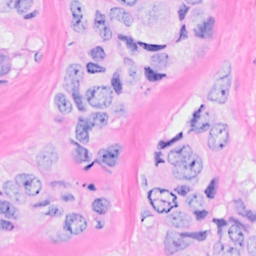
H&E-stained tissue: Breast